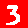
Digit: 3